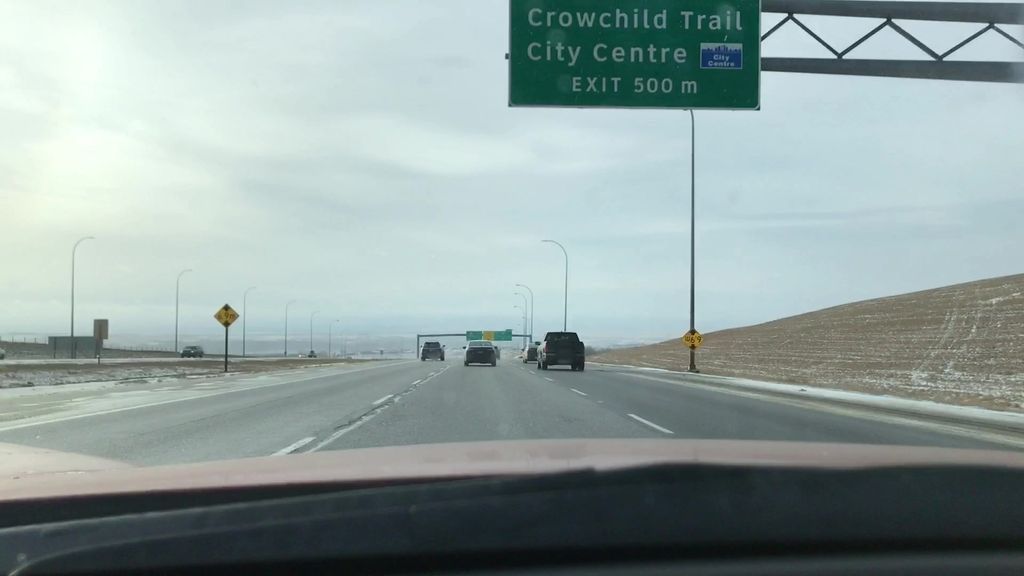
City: calgary